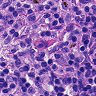
Metastatic tissue present: no